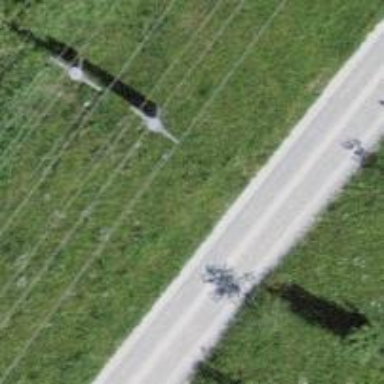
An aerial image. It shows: Concrete power pole.